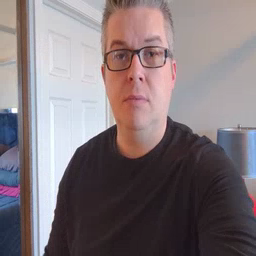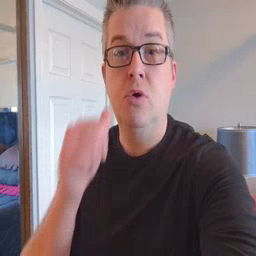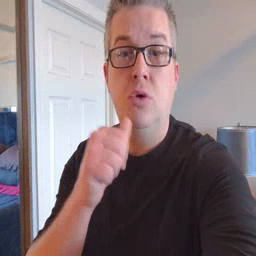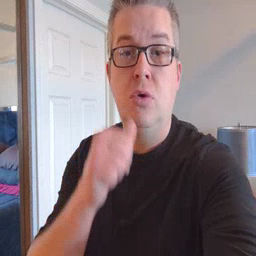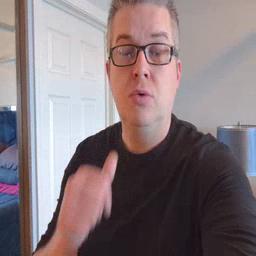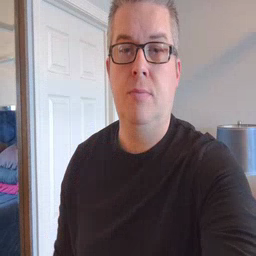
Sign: girl